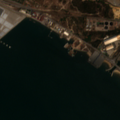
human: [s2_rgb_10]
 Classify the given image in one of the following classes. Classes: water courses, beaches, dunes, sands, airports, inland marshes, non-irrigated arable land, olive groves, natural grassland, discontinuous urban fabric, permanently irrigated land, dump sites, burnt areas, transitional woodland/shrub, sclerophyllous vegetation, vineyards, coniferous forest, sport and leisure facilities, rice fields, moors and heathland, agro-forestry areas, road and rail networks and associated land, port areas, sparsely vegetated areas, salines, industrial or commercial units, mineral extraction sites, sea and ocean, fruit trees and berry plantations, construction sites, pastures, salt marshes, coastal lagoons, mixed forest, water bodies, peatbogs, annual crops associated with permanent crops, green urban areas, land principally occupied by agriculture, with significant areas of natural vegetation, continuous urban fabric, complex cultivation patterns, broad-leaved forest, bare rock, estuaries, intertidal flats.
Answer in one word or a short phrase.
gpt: industrial or commercial units, port areas, land principally occupied by agriculture, with significant areas of natural vegetation, moors and heathland, estuaries